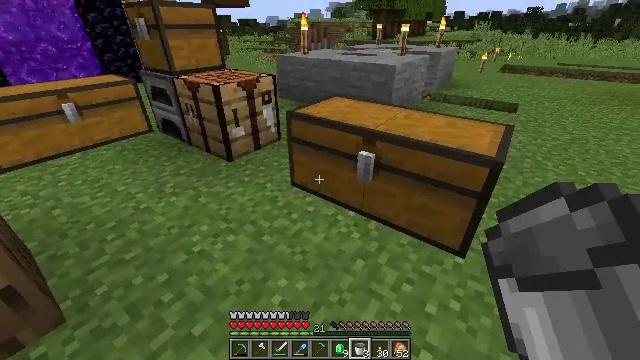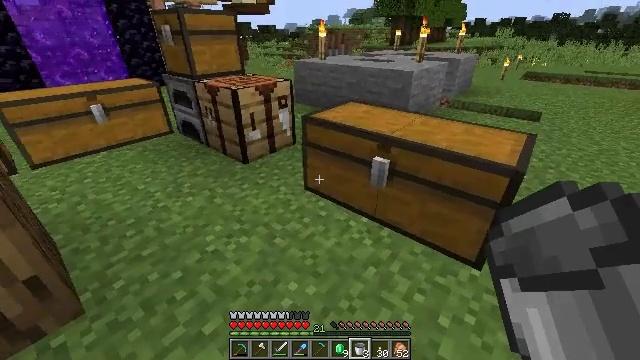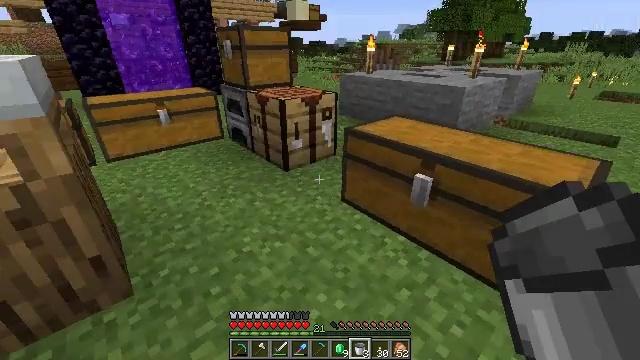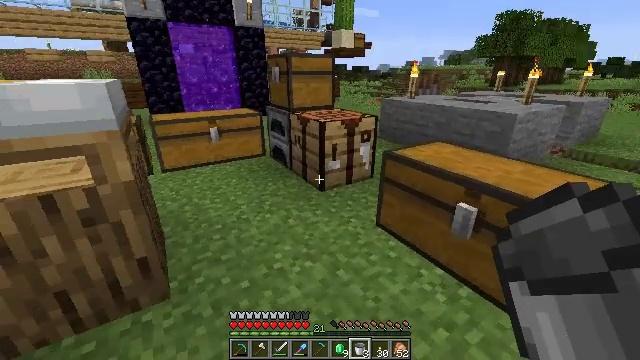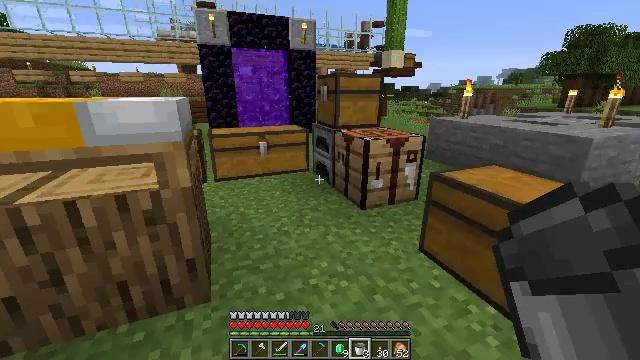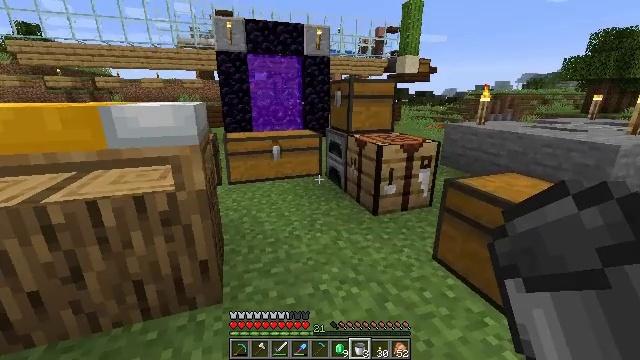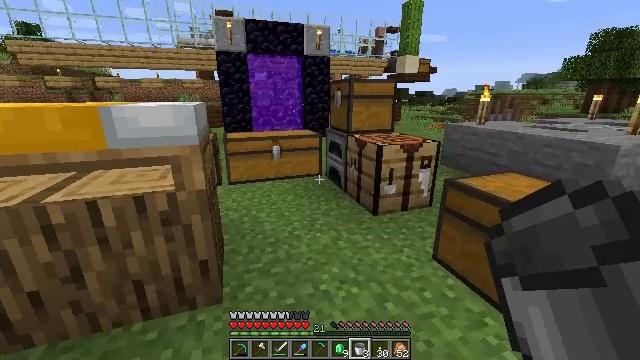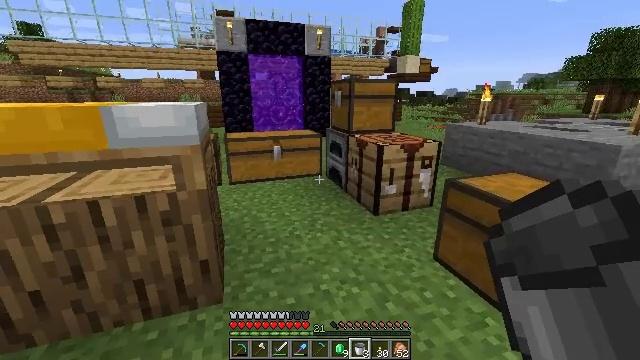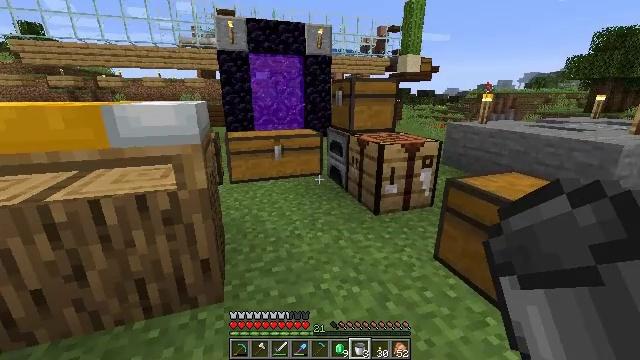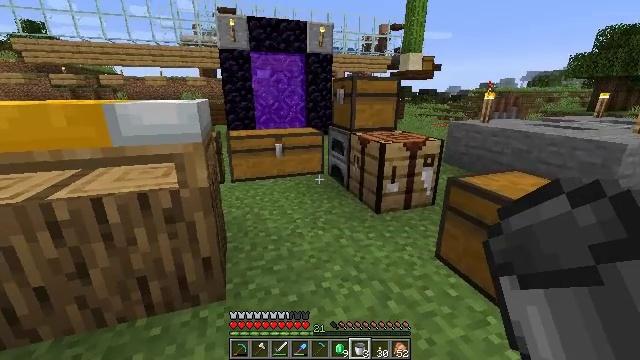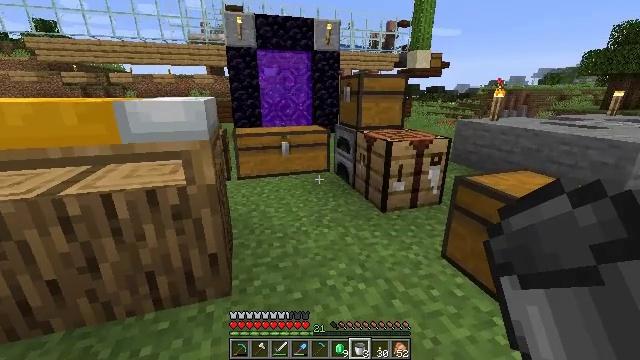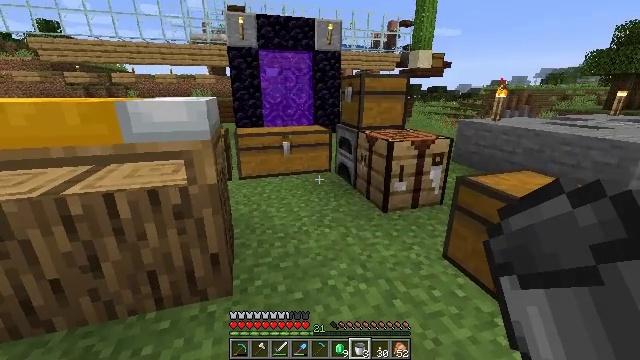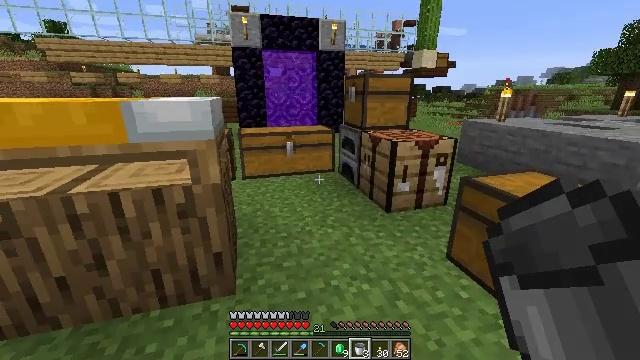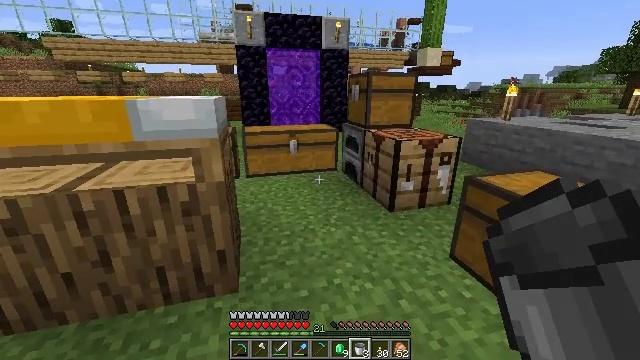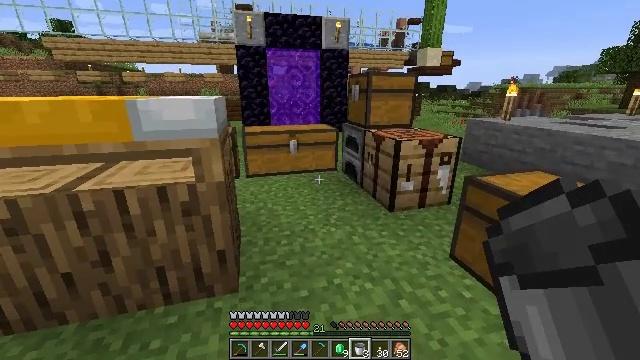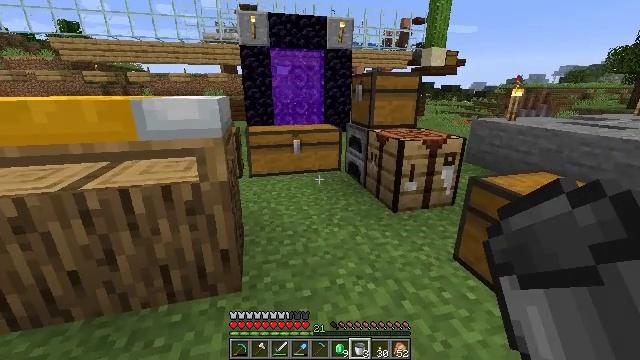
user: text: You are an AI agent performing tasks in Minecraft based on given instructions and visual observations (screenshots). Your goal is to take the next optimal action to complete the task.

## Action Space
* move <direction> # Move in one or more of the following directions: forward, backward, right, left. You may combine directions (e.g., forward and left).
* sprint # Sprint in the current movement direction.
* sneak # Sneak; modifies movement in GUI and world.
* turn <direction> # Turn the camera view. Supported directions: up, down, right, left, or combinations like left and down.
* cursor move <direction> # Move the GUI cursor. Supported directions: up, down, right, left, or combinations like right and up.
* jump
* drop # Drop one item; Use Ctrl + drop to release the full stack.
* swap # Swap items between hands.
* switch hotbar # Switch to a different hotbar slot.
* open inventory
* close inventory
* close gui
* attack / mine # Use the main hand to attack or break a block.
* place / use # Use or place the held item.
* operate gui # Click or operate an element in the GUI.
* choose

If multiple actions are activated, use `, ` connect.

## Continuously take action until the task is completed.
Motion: motion action
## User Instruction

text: Take a gold ingot and turn it into gold nugget.
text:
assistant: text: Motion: turn left and up
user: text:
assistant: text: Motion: turn left and up
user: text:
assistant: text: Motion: turn left and up
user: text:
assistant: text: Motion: turn left and up
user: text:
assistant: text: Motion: turn left and up
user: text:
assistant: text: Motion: no_op
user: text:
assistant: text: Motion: no_op
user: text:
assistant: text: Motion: no_op
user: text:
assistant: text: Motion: no_op
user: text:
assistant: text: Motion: turn left
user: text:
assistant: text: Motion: no_op
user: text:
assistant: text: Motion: no_op
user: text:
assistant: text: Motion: no_op
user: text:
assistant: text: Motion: no_op
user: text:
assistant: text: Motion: no_op
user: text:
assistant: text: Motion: no_op
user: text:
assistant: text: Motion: no_op
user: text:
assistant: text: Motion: no_op
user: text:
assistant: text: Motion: no_op
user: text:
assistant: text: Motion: turn right
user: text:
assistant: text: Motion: turn right
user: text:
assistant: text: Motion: turn right
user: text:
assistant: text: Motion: turn right
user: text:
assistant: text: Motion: turn right
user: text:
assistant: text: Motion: move forward, turn right
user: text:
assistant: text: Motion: move forward
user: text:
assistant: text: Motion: move forward
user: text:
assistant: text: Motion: move forward, turn left
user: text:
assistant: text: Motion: move forward, turn left
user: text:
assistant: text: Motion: move forward, turn left and down